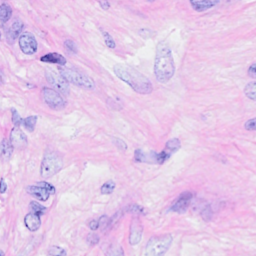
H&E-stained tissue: Breast